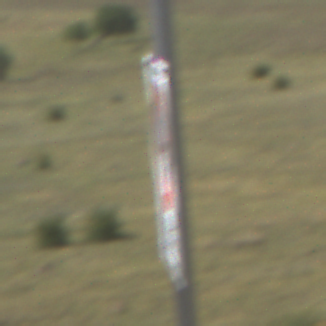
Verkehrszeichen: BeginnUmweltzone
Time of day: Midday
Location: Outdoor (Nature)
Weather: PartlyCloudy
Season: NotSpecified
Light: Natural